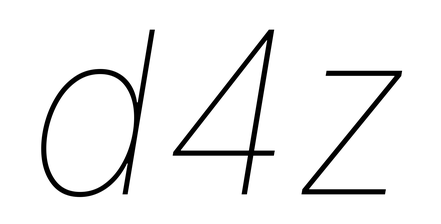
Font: Inter-Italic_Thin_Italic